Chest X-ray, PA view. Patient: 52 years old, sex F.
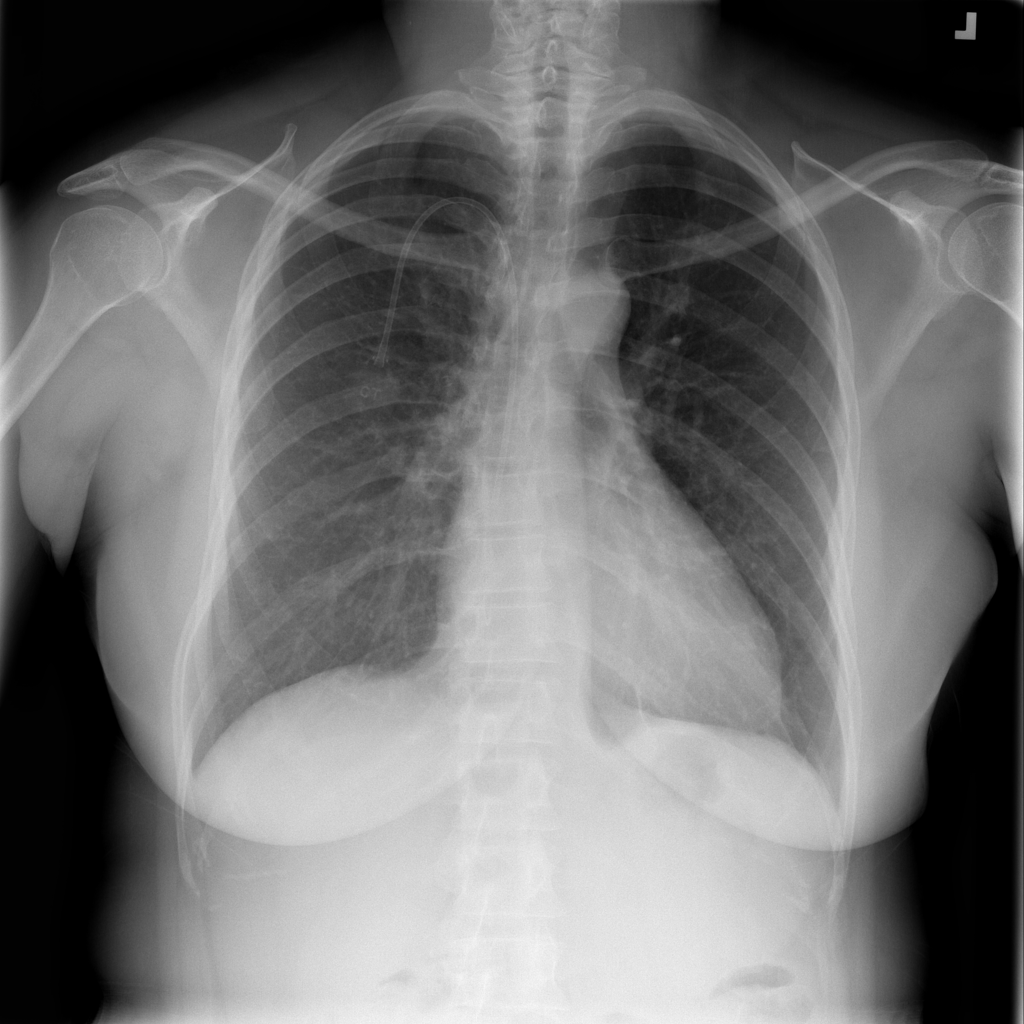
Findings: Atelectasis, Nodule